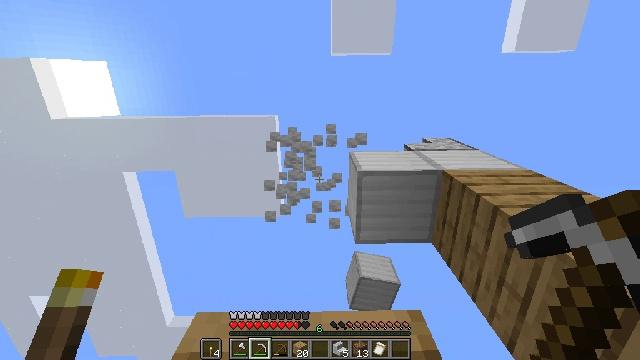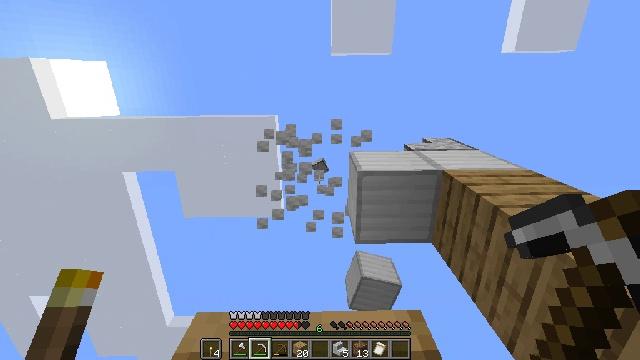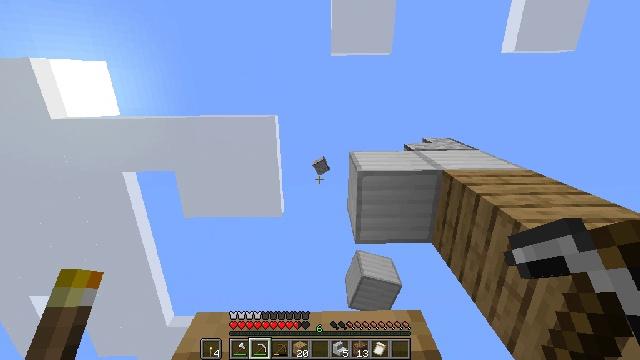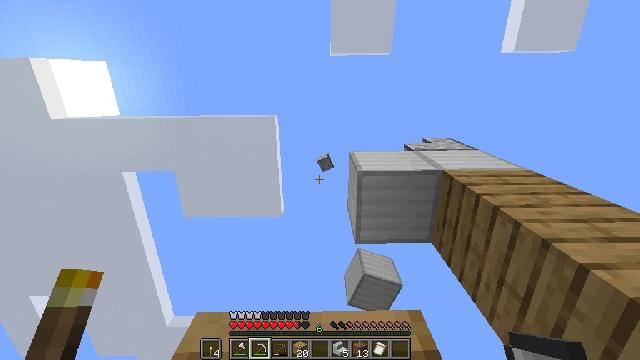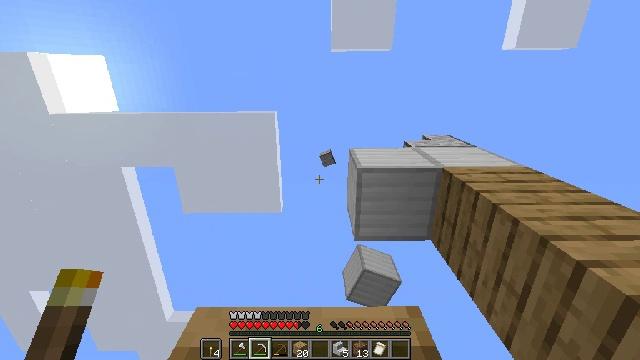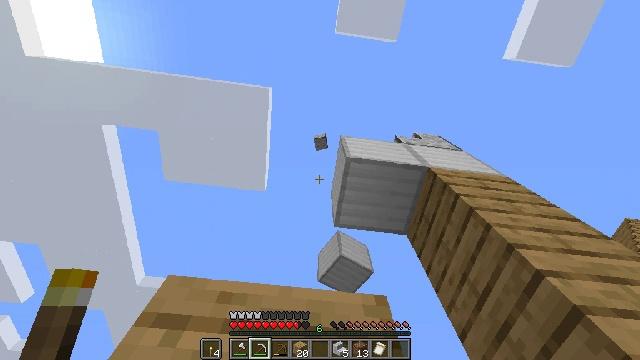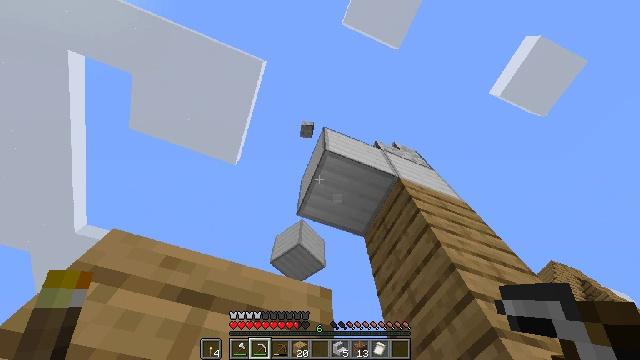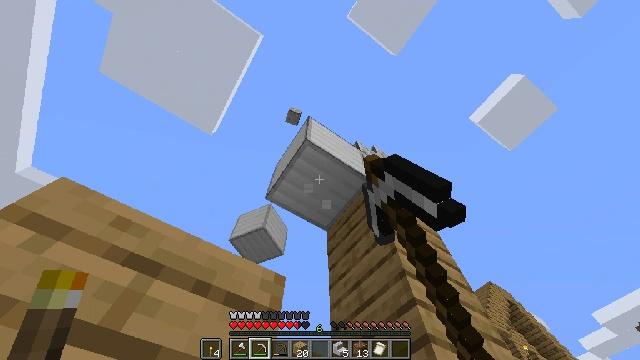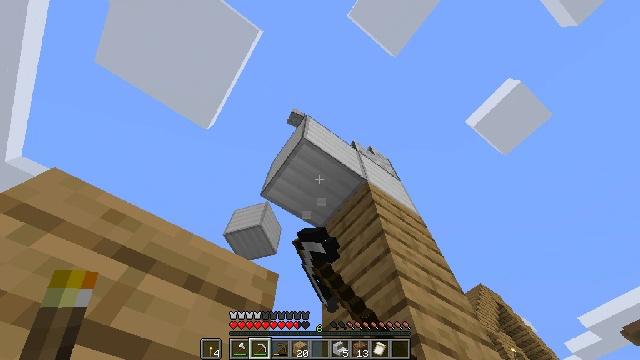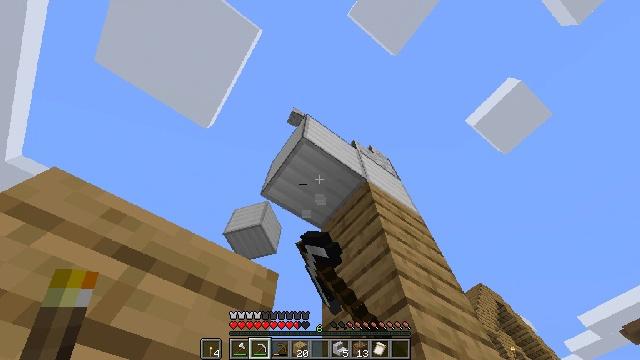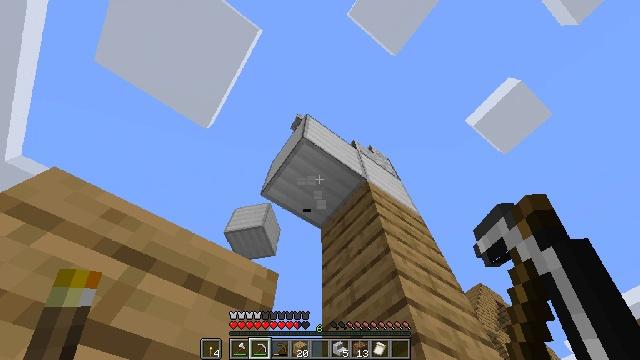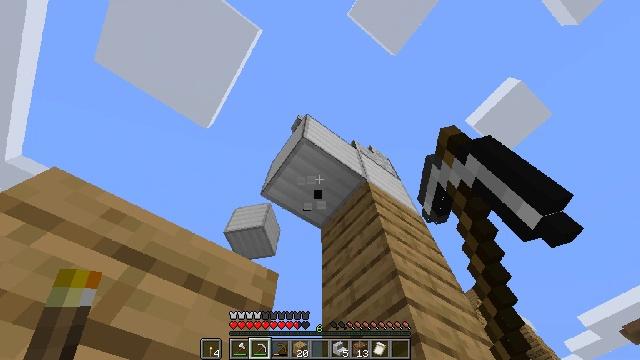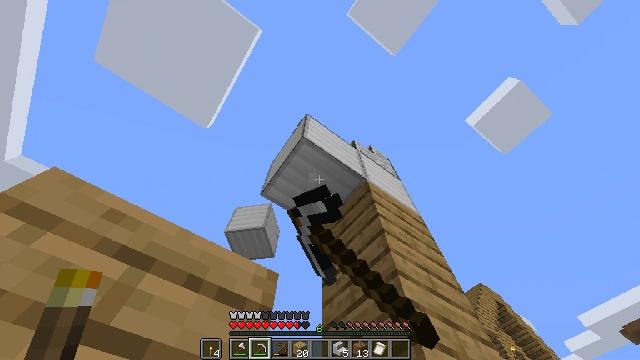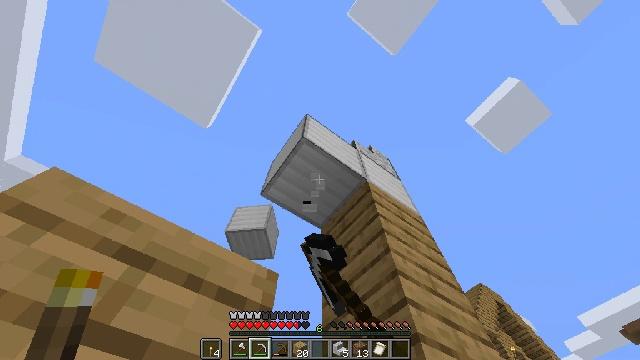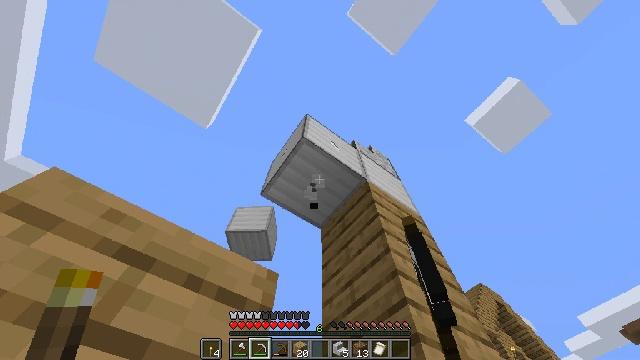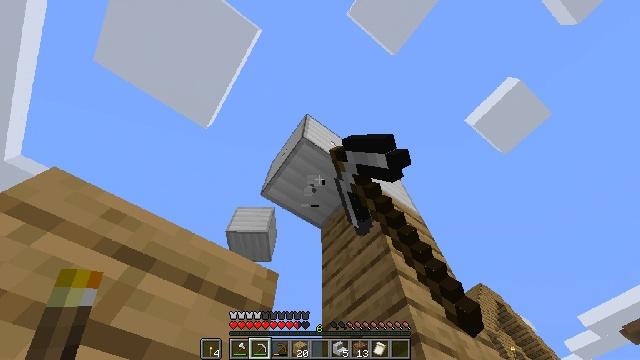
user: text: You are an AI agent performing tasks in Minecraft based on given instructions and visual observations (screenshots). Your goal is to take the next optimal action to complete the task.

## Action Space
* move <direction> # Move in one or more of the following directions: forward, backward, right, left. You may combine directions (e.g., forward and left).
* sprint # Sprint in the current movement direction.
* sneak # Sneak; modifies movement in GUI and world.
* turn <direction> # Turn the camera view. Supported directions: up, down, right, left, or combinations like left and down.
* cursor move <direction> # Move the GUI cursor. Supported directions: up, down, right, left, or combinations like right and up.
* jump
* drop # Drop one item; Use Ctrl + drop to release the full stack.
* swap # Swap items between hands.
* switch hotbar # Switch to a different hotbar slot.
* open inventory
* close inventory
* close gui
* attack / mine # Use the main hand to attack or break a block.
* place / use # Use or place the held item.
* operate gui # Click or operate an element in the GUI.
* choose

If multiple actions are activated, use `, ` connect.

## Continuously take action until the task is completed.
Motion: motion action
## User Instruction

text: Mine iron block from a structure.
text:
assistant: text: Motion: attack / mine
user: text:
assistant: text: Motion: attack / mine
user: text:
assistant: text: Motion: attack / mine
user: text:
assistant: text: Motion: attack / mine
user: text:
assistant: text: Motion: turn right and down, attack / mine
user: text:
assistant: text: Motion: turn right and down, attack / mine
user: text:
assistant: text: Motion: turn right and down, attack / mine
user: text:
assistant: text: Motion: turn right, attack / mine
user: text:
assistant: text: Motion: attack / mine
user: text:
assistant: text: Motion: attack / mine
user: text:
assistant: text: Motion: attack / mine
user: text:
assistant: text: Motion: attack / mine
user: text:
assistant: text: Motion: attack / mine
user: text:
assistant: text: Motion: attack / mine
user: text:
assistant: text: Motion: attack / mine
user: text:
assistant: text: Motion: attack / mine
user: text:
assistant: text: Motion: attack / mine
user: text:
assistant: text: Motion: attack / mine
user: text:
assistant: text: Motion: attack / mine
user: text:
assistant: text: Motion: attack / mine
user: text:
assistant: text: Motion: attack / mine
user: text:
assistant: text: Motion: attack / mine
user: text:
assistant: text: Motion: attack / mine
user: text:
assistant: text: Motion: attack / mine
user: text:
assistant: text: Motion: attack / mine
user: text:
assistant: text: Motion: attack / mine
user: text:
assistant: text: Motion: attack / mine
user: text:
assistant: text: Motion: attack / mine
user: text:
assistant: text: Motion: attack / mine
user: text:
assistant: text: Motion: attack / mine